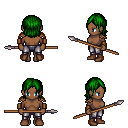
a pixel art fantasy rpg character, female body template, human, dark skin, leather shoulder armor, metal pants, green long bangs hairstyle, leather bracers, brown shoes, spear, four views (front, back, left, right), 2x2 character sprite sheet, small pixel art, hard edges, no anti-aliasing